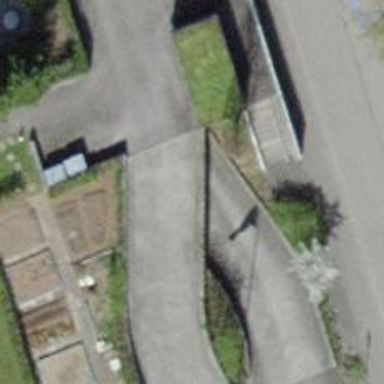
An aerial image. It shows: Parking entrance.